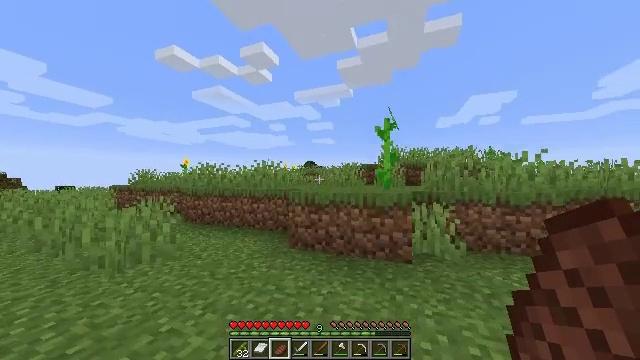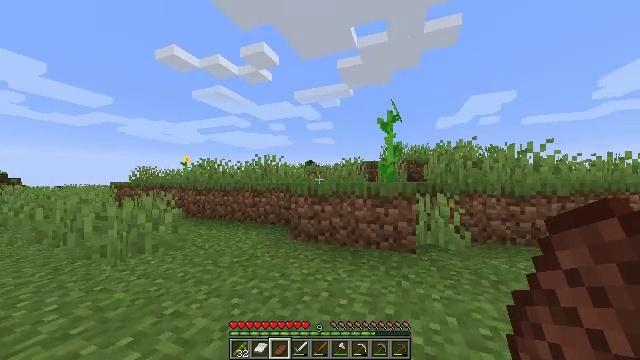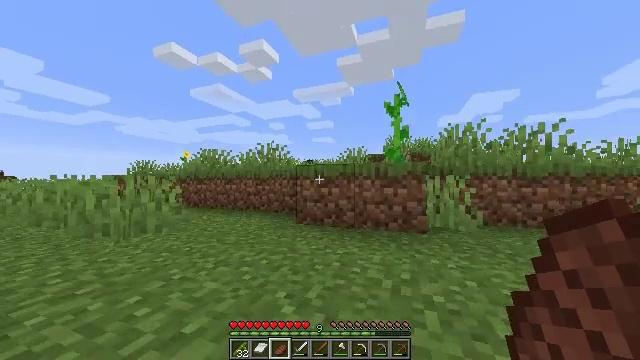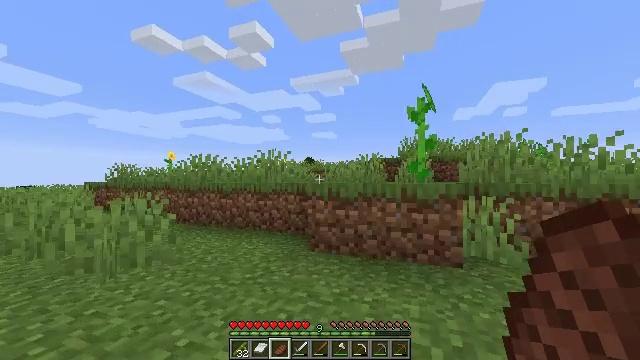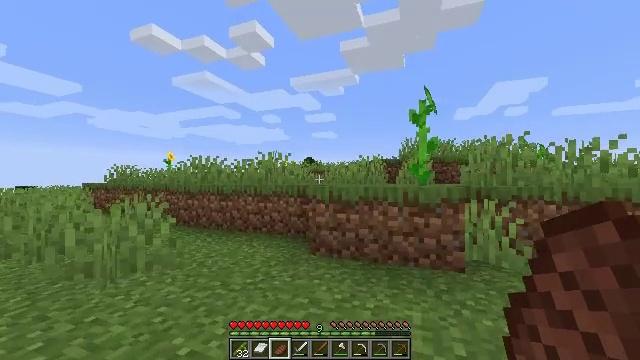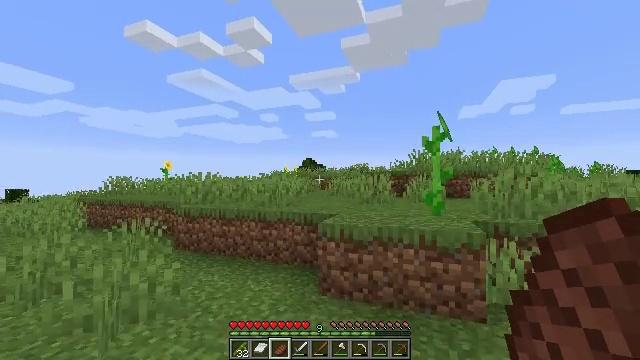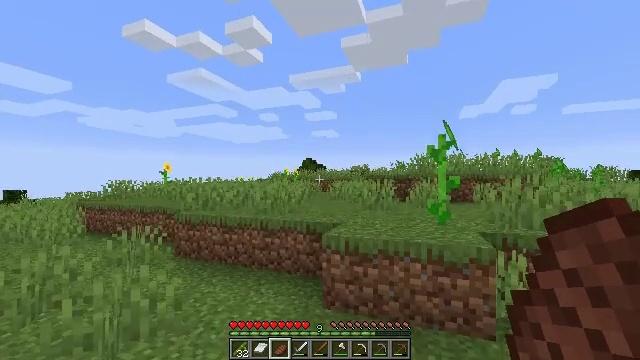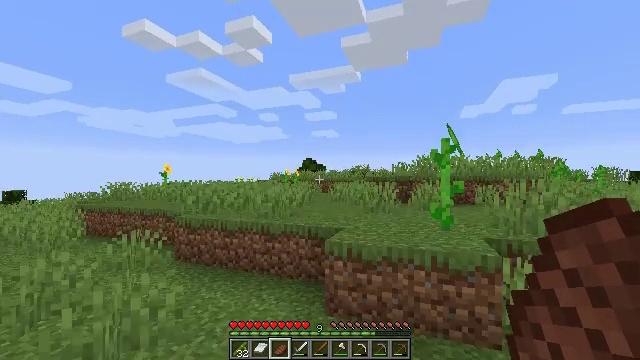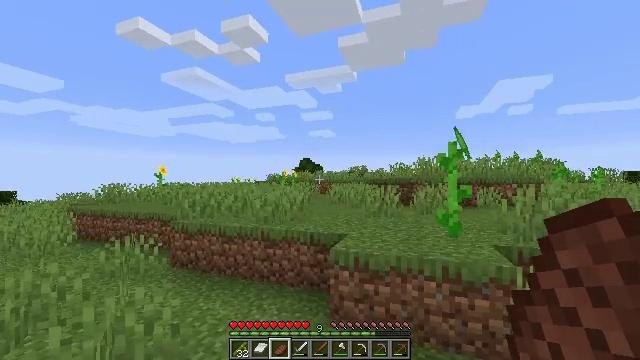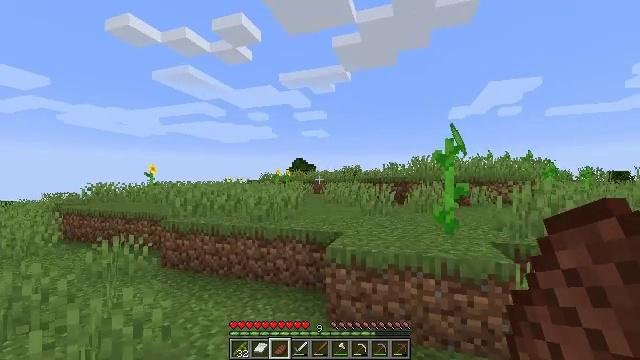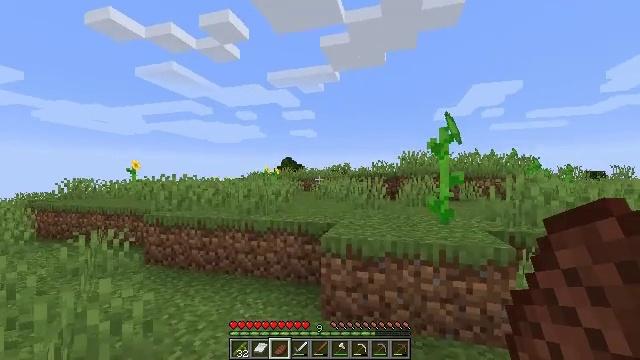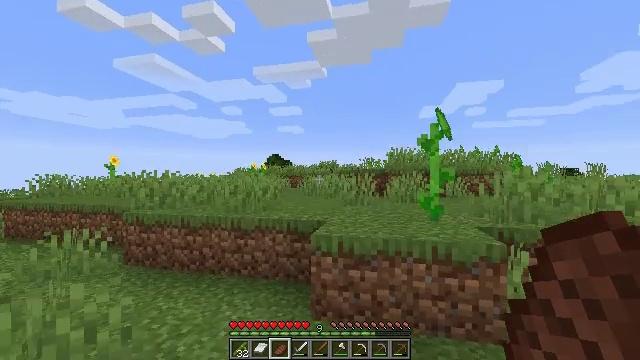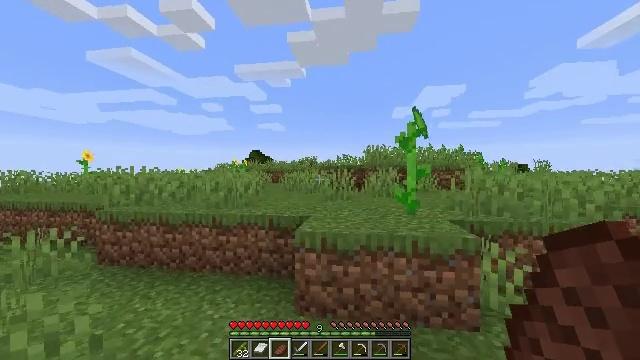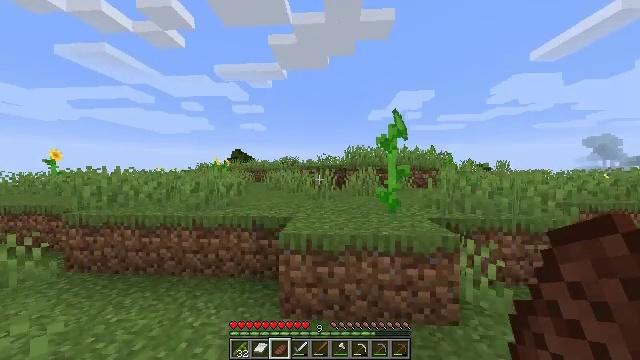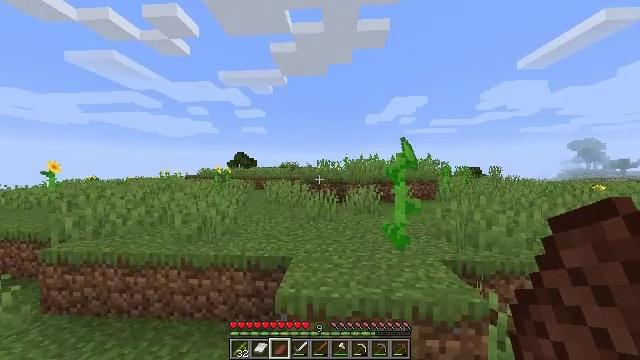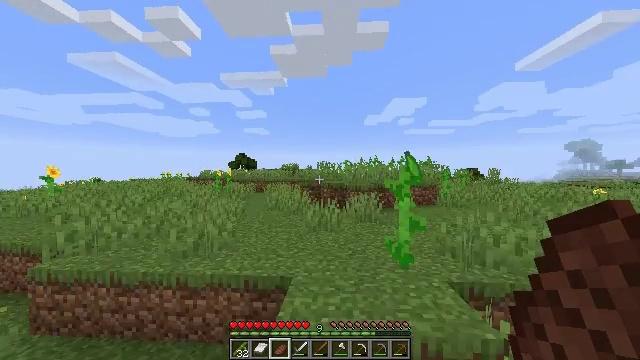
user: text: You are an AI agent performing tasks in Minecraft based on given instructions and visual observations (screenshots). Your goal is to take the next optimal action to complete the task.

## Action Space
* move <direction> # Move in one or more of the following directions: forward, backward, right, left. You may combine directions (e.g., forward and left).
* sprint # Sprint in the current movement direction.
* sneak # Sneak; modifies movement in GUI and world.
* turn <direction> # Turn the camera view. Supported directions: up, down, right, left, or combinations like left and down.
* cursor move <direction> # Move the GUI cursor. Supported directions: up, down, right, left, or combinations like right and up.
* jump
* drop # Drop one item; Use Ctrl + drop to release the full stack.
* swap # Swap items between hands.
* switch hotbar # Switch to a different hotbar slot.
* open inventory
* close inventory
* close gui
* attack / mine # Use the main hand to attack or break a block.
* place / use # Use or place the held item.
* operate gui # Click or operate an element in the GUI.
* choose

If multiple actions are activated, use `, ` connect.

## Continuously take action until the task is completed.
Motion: motion action
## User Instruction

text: Mine the sweet berry bush.
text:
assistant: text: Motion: move forward, jump
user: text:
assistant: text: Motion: move forward, sprint, jump
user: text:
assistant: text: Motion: move forward, sprint, jump
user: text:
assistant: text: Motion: move forward, sprint, jump
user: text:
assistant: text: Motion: move forward, sprint, jump
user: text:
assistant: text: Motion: move forward, jump
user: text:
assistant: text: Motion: move forward, jump
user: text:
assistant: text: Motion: move forward, jump
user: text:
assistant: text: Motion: move forward, turn right, jump
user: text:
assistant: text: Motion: move forward, turn right, jump
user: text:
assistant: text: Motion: move forward, sprint, turn right, jump
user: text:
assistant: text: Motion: move forward, sprint, turn right and down, jump
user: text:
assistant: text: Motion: move forward, sprint, turn right, jump
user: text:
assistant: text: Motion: move forward, jump
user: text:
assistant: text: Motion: move forward, jump
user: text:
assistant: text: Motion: move forward, jump
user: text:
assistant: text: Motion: move forward, jump
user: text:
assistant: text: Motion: move forward, jump
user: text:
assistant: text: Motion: move forward, jump
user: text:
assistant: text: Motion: move forward, jump
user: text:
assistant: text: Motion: move forward, sprint, jump
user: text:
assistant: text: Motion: move forward, sprint, jump
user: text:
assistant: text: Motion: move forward, sprint, jump
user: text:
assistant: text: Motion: move forward, sprint, jump
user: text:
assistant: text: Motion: move forward, jump
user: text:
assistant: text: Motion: move forward, turn left, jump
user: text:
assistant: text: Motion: move forward, turn left, jump
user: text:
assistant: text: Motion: move forward, turn left, jump
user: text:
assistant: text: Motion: move forward, turn left, jump
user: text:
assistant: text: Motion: move forward, sprint, turn left, jump